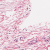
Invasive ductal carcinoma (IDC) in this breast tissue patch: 0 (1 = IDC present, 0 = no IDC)